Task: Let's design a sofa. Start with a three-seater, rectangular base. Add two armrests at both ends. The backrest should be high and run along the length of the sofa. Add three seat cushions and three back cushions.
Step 310:
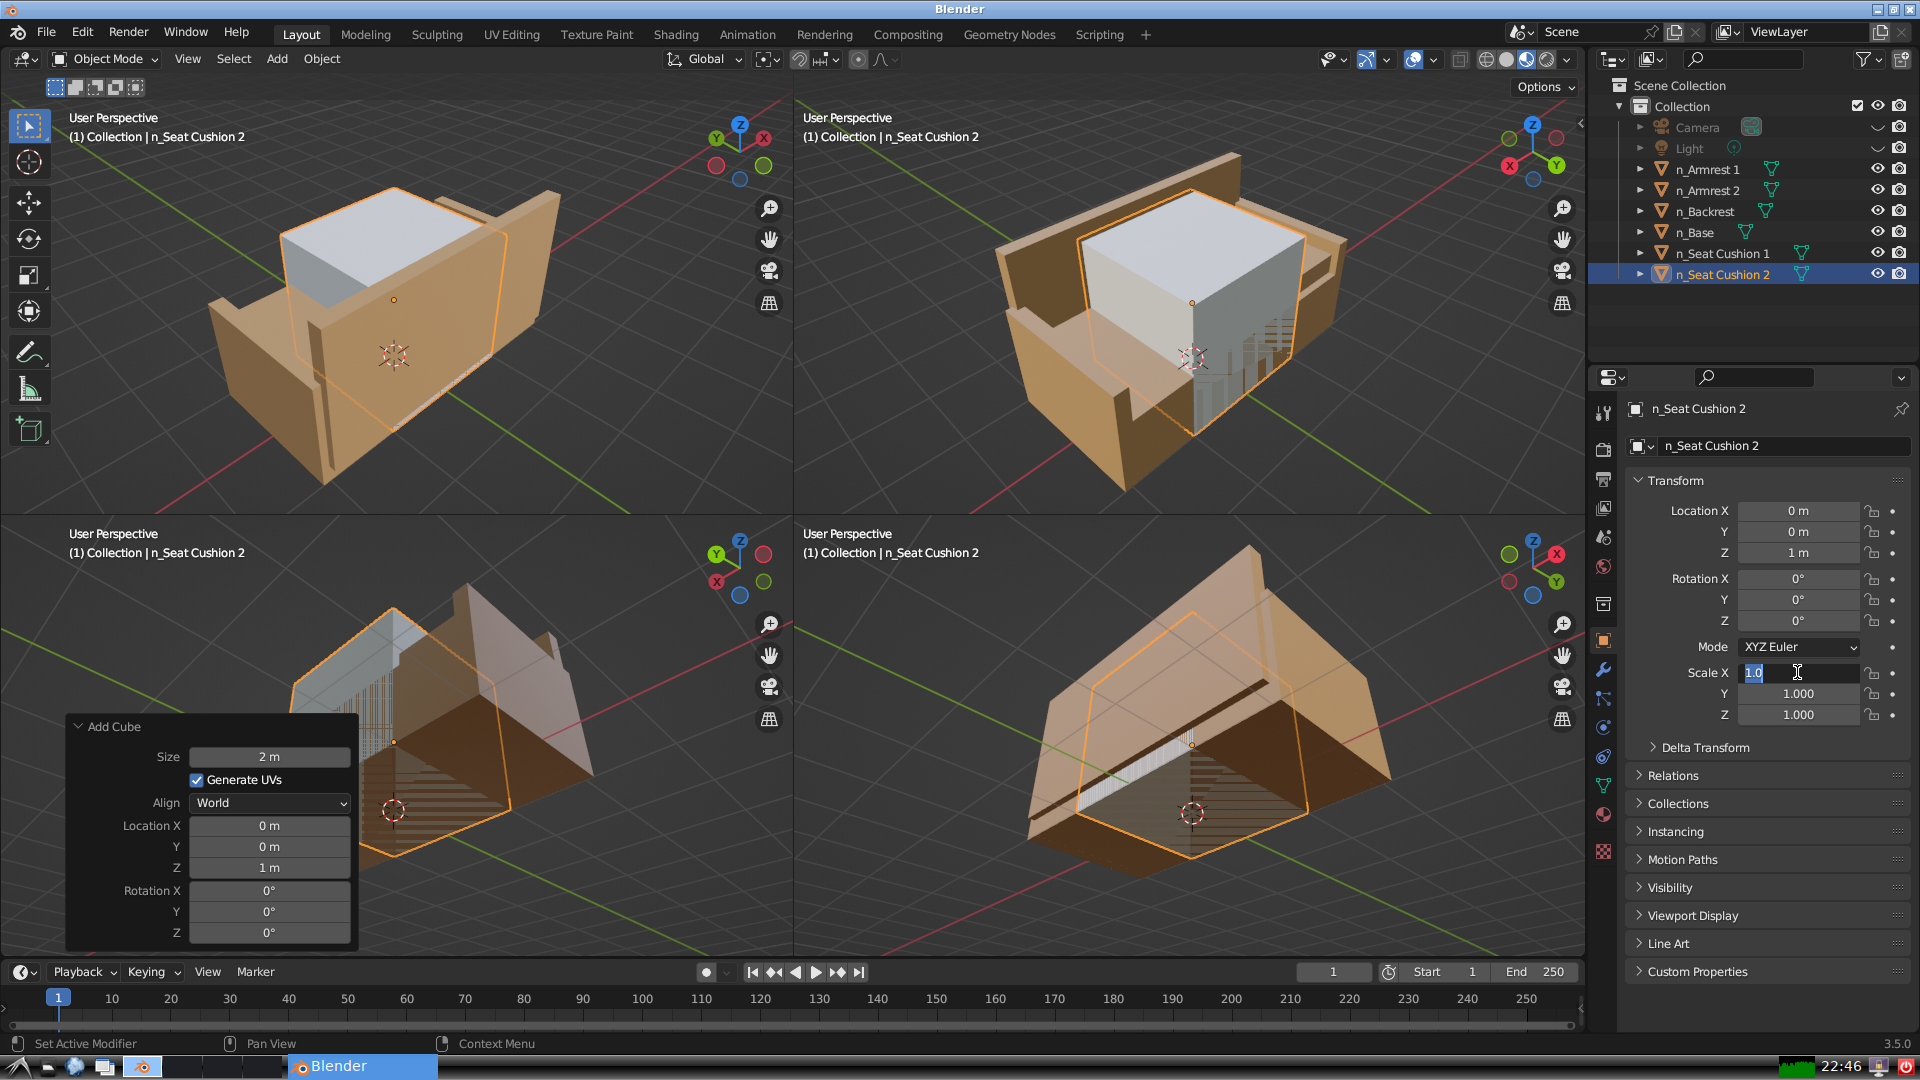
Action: input_text: 0.5